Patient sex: M
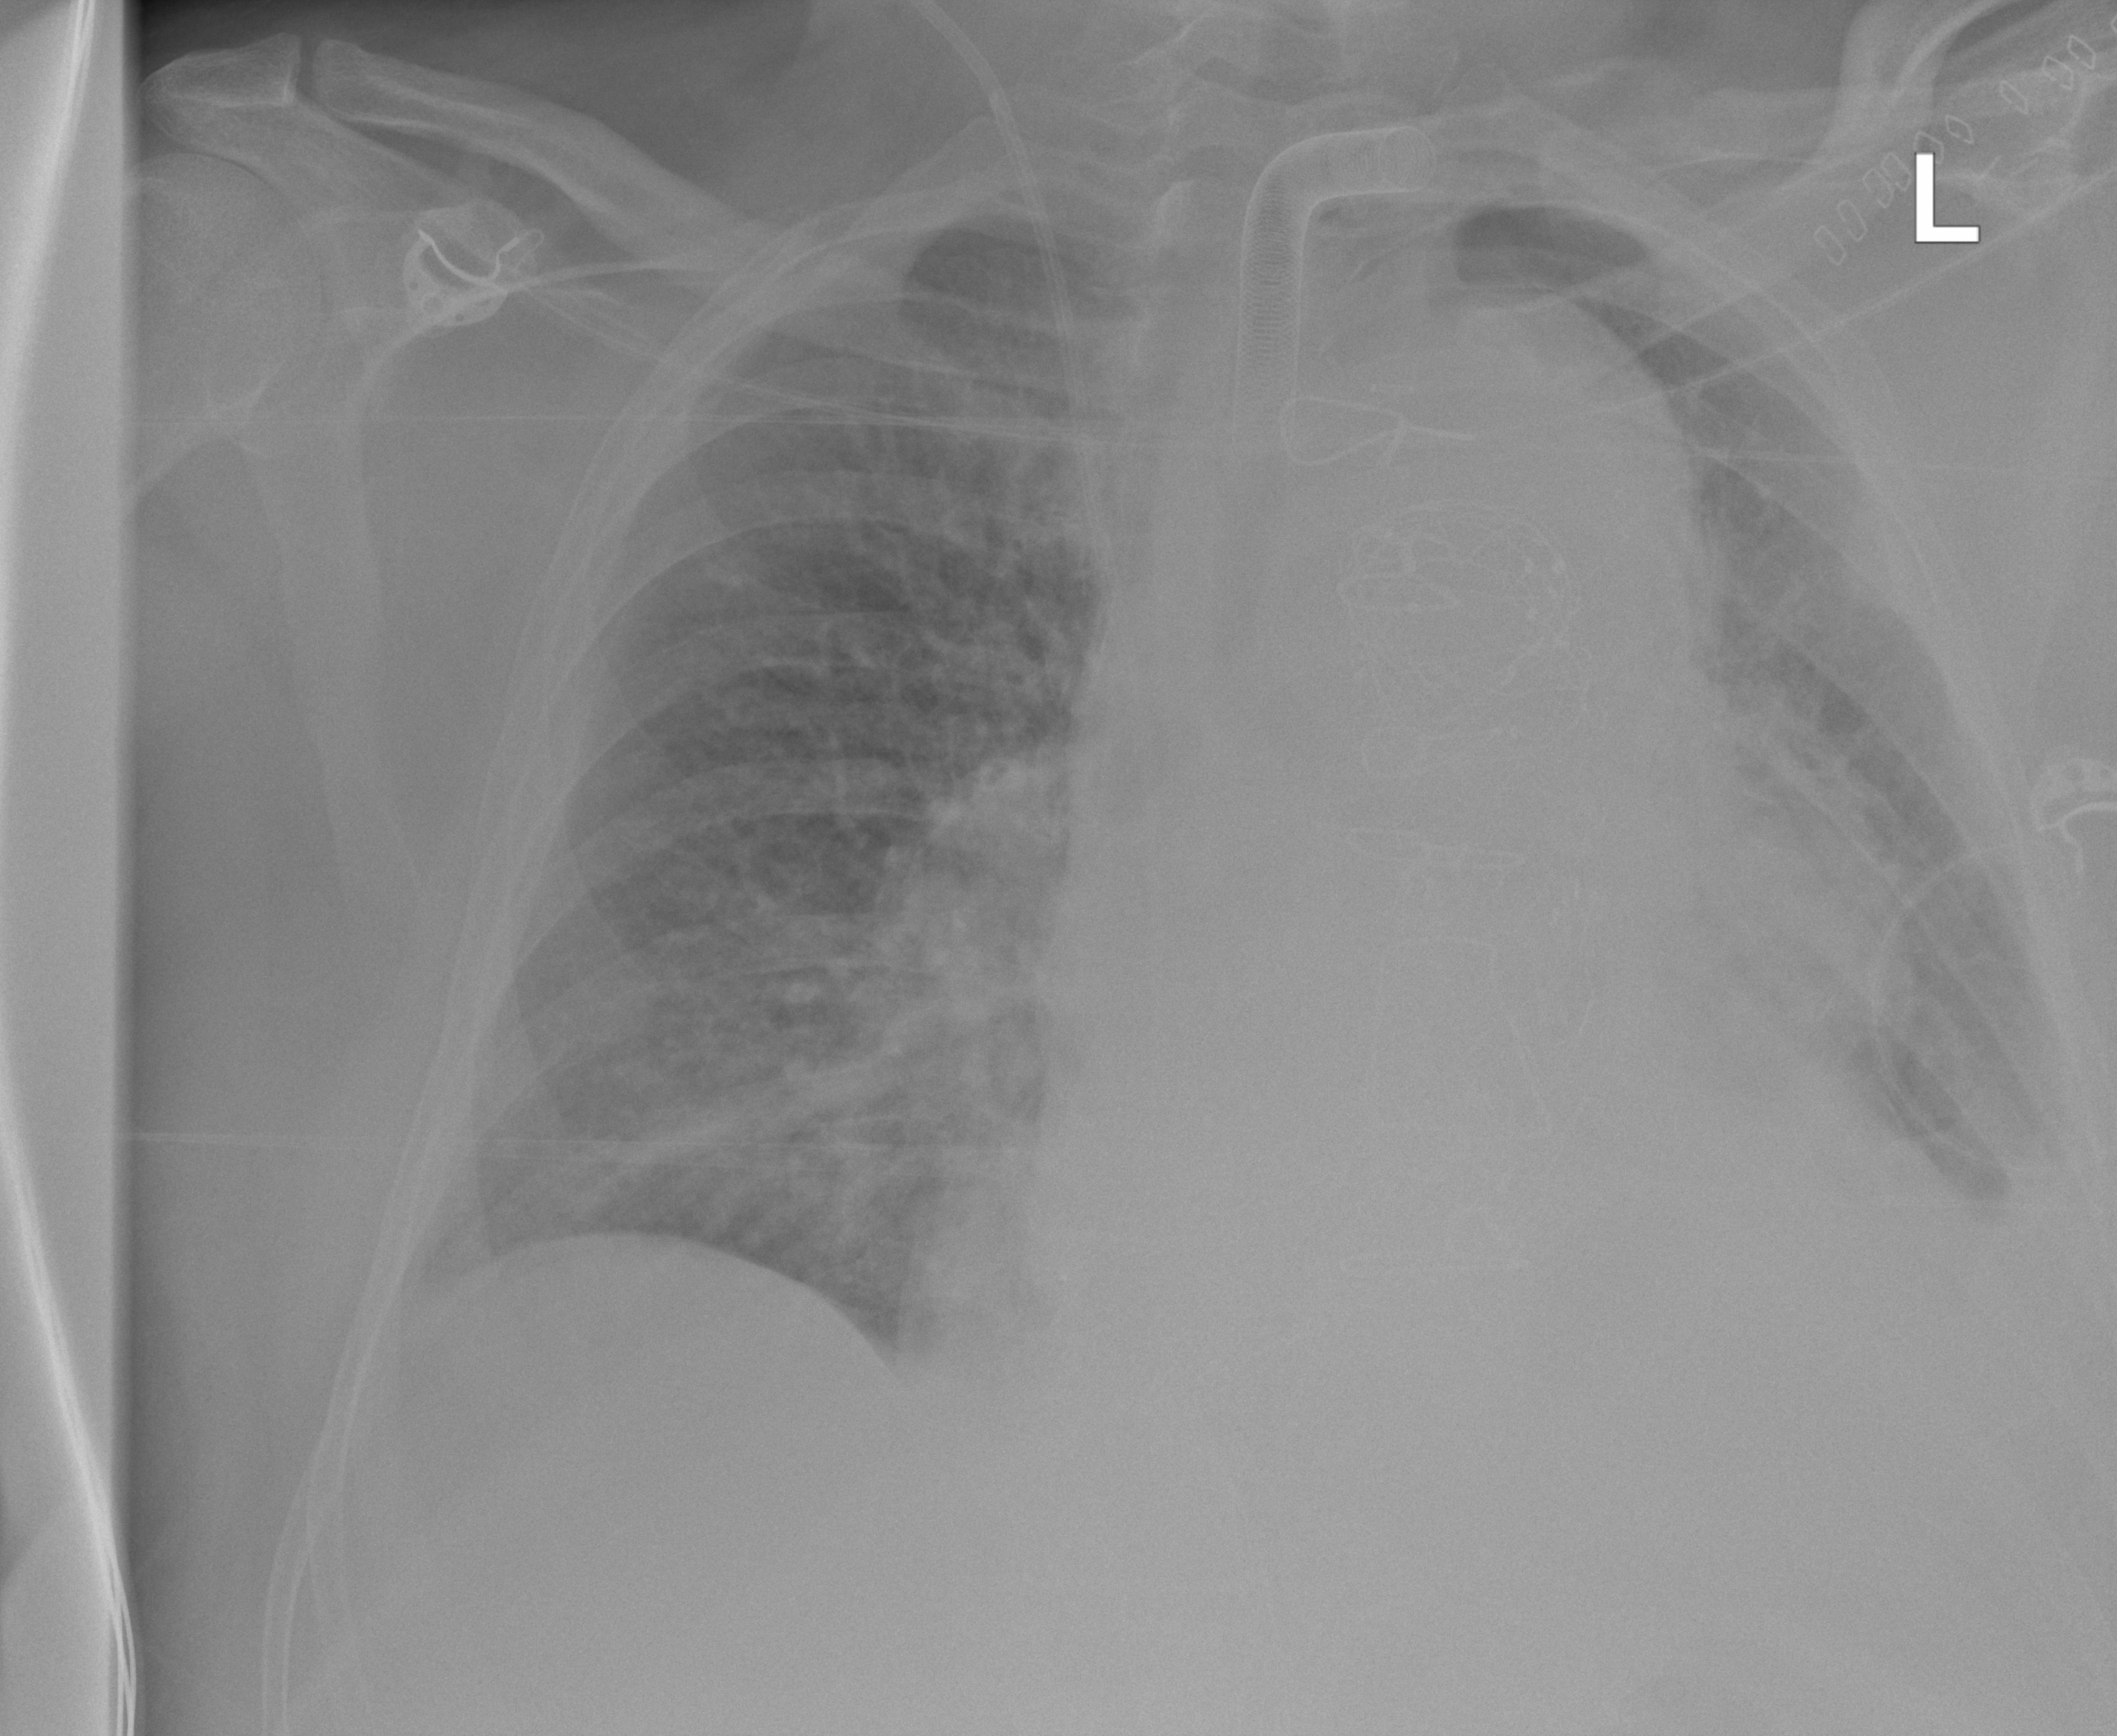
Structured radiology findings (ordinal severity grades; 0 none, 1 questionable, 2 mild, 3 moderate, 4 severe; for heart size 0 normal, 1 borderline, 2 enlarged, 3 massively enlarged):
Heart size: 2
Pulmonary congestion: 2
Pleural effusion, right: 0
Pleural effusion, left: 2
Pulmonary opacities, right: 0
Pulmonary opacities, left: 0
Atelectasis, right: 2
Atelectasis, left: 2